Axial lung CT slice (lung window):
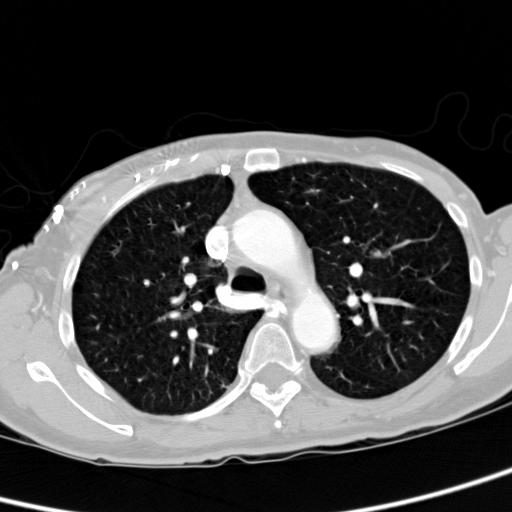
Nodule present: yes
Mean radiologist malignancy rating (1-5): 3.75